Interaction volume radius: 10 \u00c5
Interaction volume height: 10 \u00c5
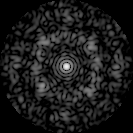
Disorder parameter: 0.7114